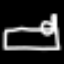
Label: bed